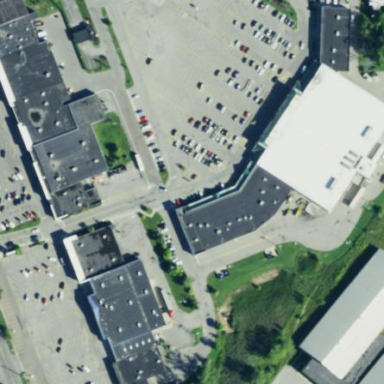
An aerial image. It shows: Retail area.